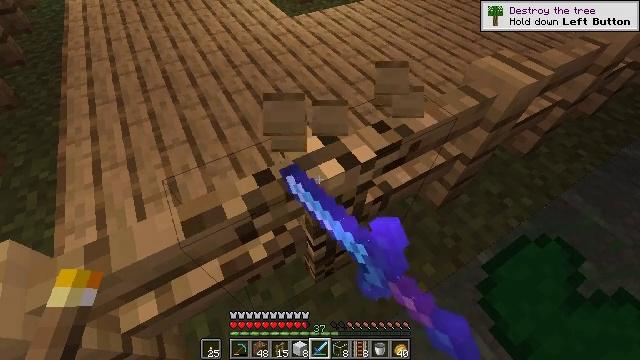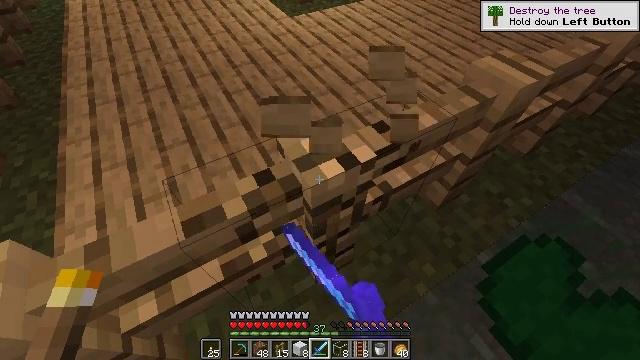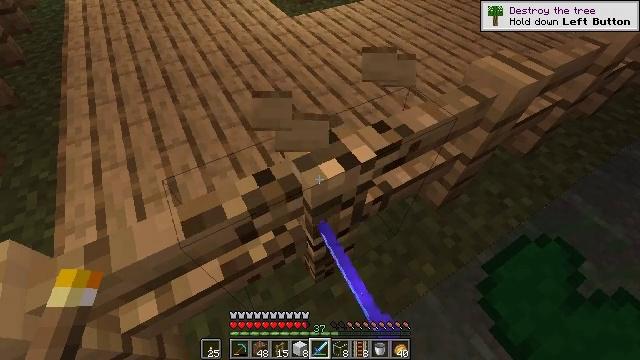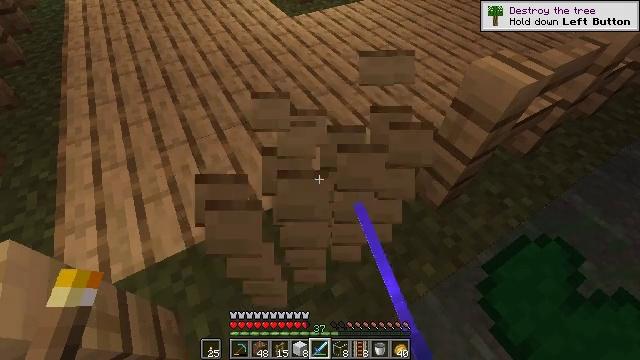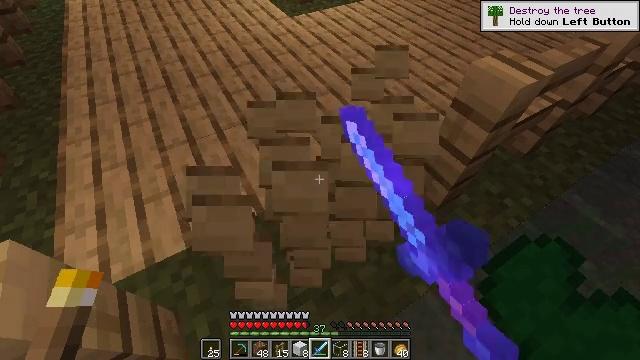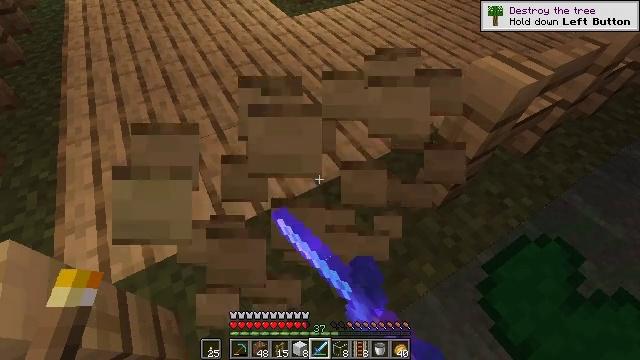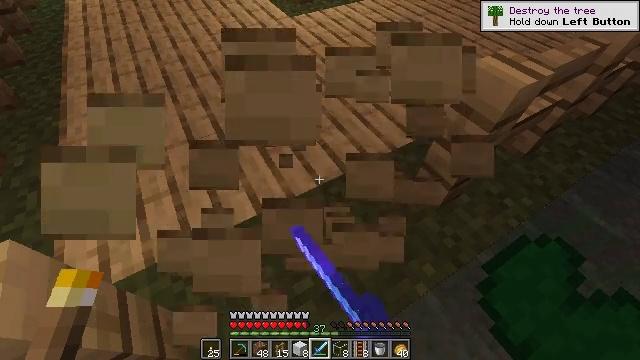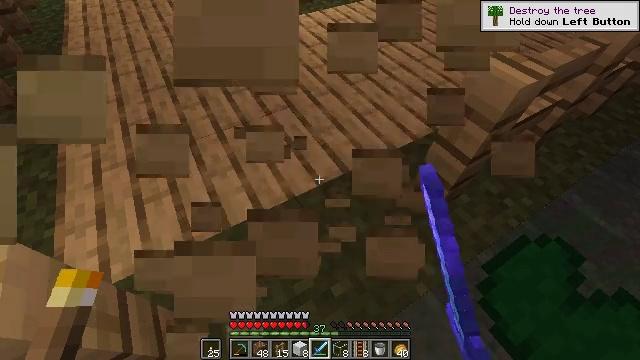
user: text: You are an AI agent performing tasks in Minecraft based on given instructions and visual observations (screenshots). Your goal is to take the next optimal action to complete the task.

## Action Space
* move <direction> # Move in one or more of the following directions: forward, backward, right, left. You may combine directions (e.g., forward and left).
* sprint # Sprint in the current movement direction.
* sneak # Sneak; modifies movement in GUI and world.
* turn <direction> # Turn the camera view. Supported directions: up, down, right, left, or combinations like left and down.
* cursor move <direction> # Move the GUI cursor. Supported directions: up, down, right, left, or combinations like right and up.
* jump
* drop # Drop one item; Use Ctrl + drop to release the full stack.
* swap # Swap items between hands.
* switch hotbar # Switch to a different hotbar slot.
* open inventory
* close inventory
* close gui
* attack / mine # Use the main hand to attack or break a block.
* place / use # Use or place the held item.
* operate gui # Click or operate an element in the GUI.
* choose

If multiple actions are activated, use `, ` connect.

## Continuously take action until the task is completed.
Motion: motion action
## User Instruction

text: Gather the oak fence pieces.
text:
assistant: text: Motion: attack / mine
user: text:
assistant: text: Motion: attack / mine
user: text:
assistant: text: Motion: attack / mine
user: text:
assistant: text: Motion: attack / mine
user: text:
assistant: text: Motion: attack / mine
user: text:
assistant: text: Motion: attack / mine
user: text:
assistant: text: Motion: attack / mine
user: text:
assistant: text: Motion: attack / mine